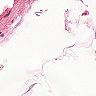
Metastatic tissue present: no